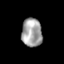
Tissue: skin
Cell type: Epithelial cells
Senescence score: 0.2221
Nuclear area (px): 568
Mean DAPI intensity: 162.866